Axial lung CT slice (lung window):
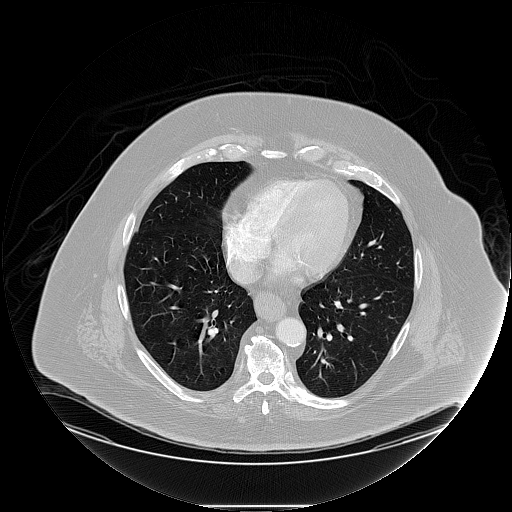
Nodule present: no